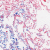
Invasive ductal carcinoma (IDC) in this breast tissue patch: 0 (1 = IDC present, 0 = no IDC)